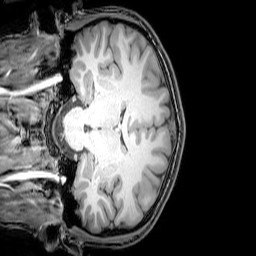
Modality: T1w
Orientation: coronal
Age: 21
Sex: male
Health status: healthy
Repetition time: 0.081 s
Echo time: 0.037 s